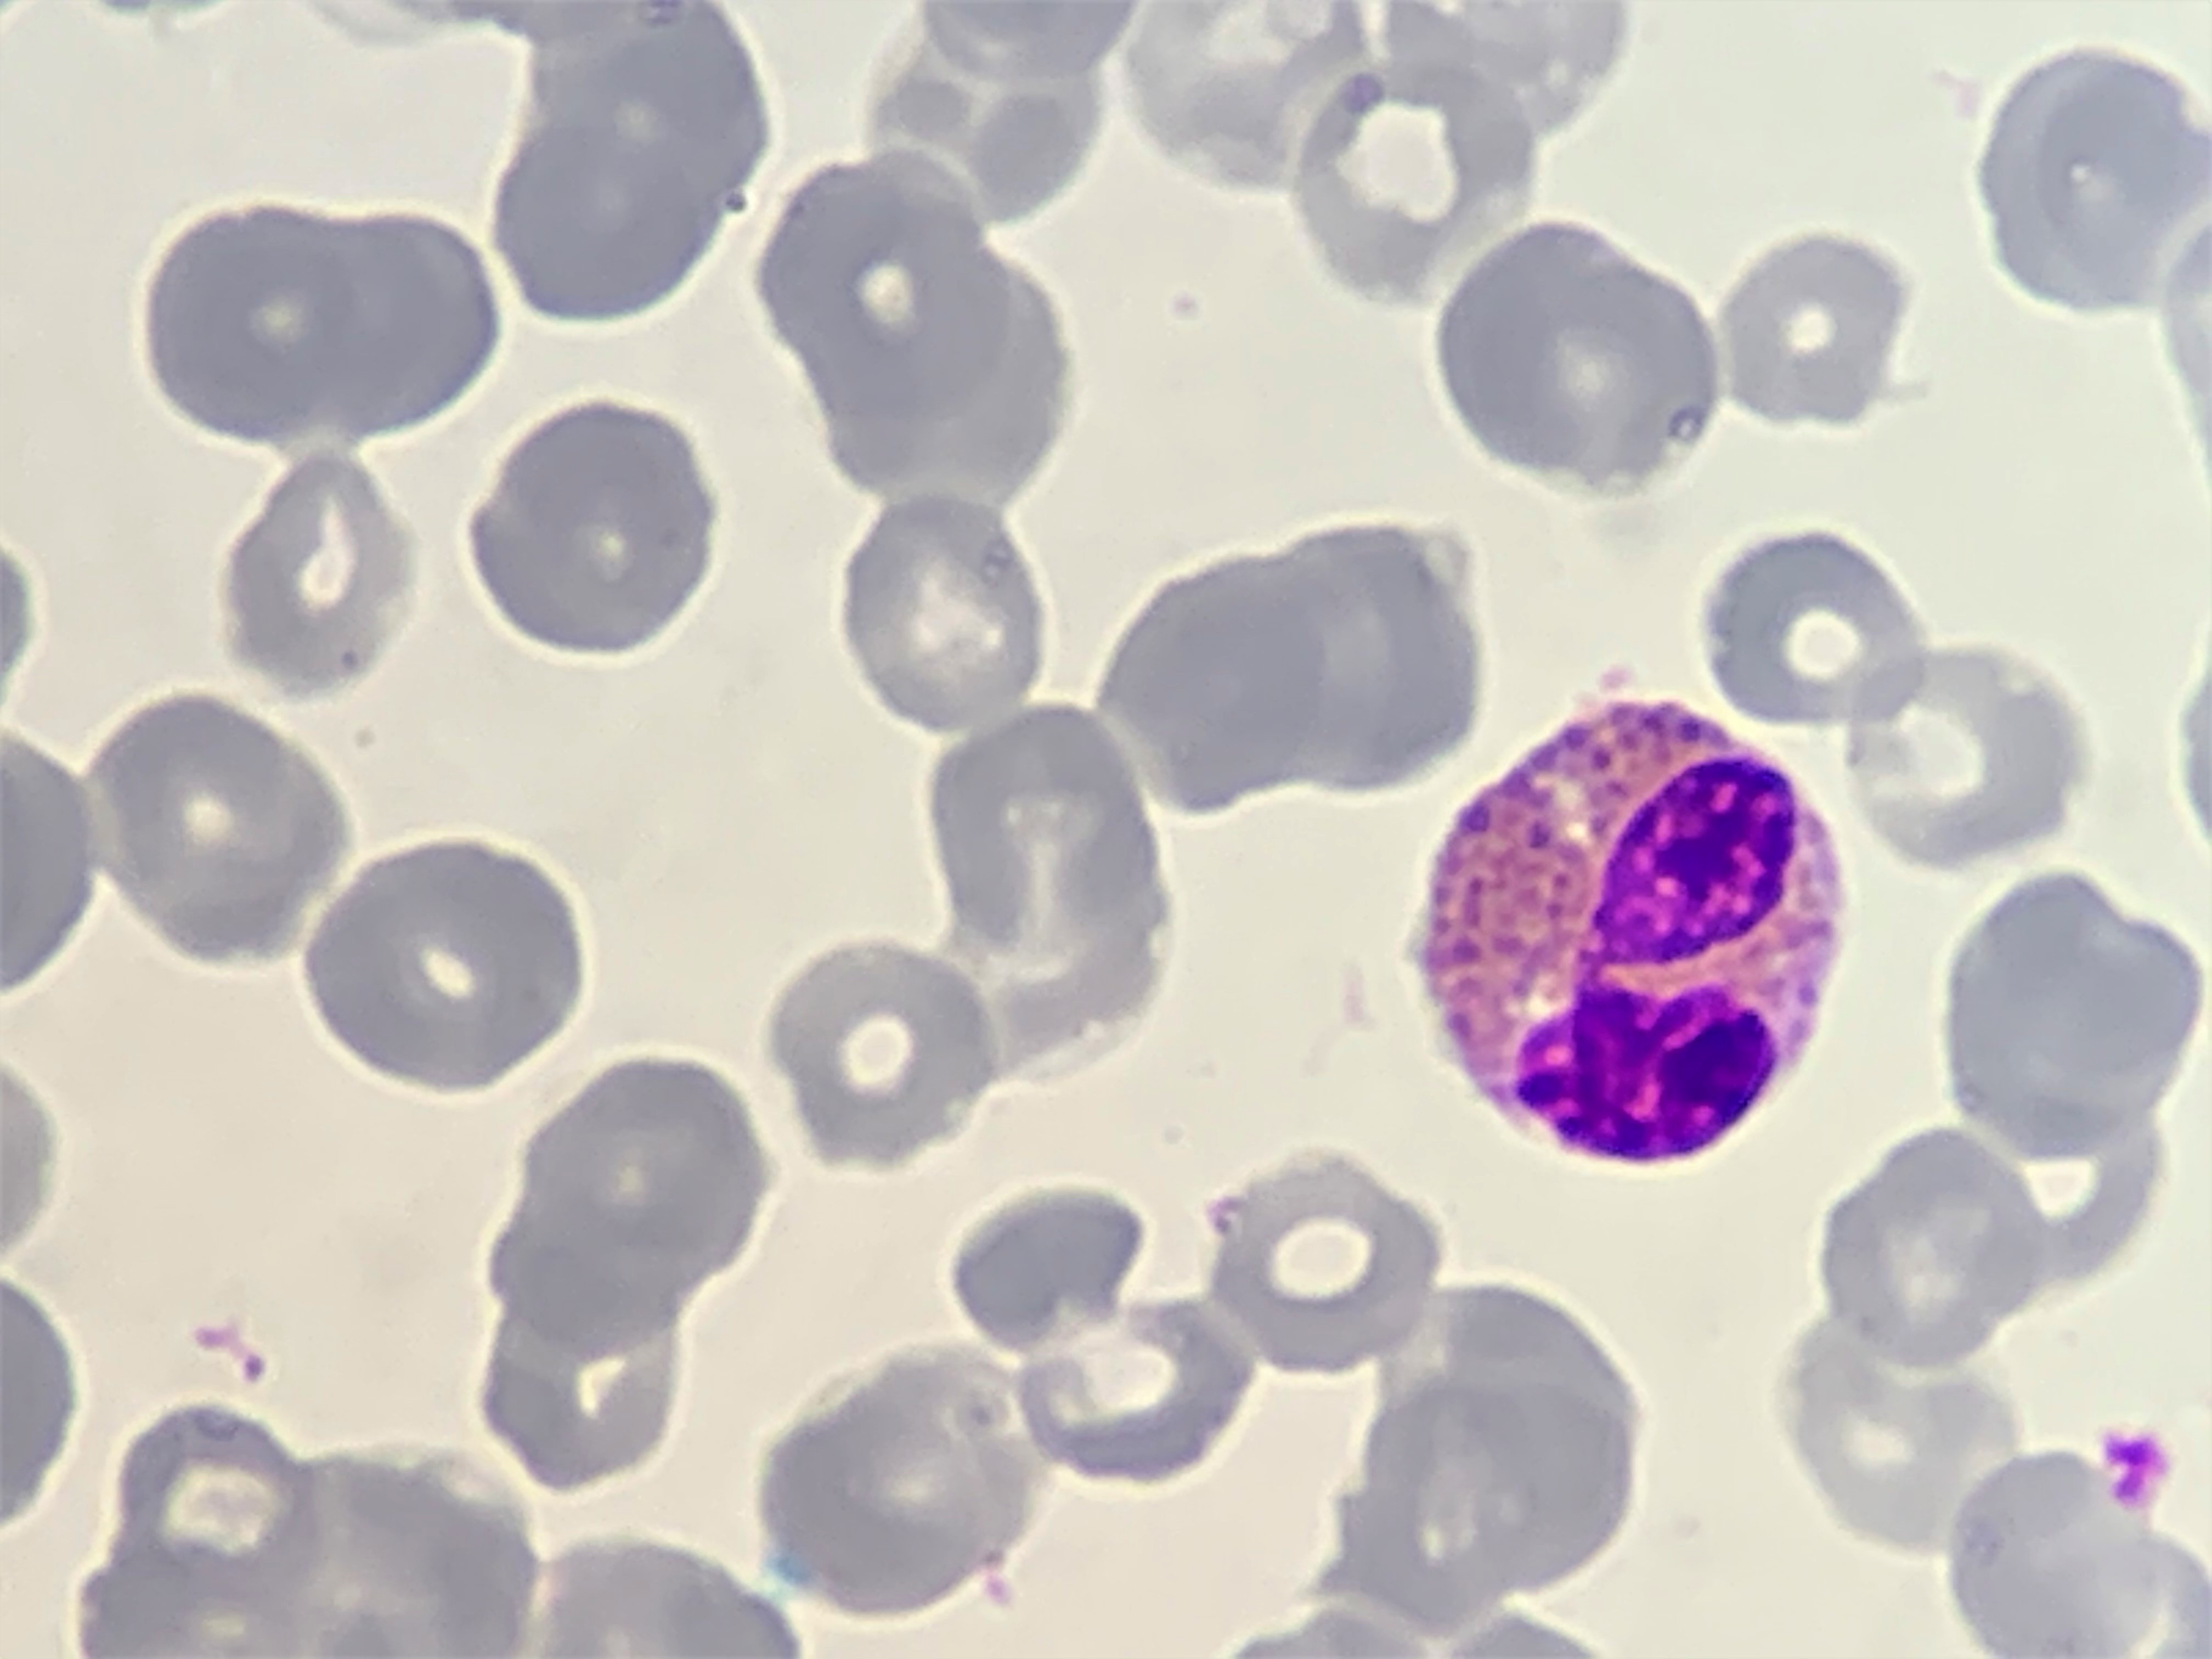
Cell type: EOSINOPHILS